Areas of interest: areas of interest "Campsite"
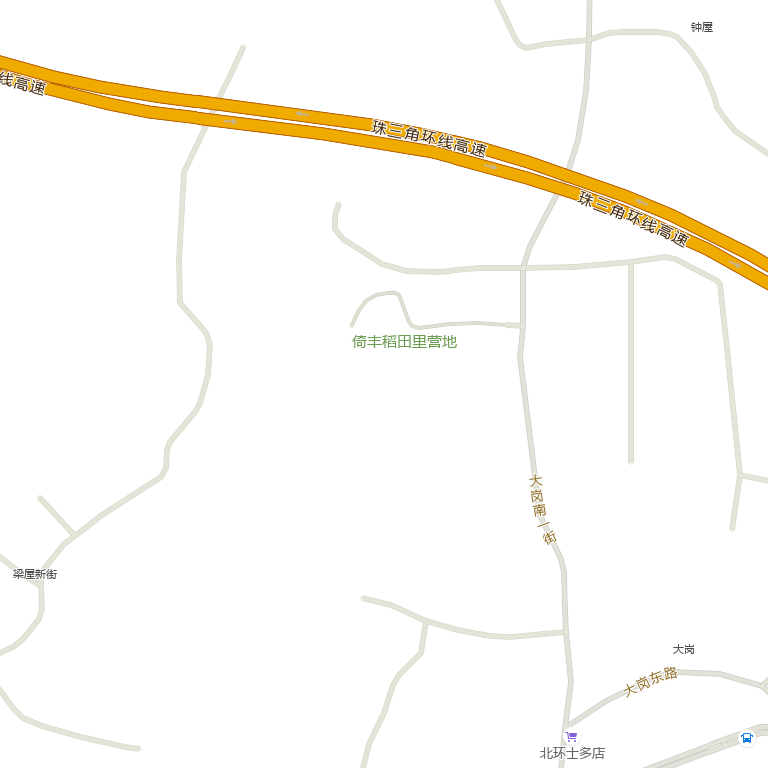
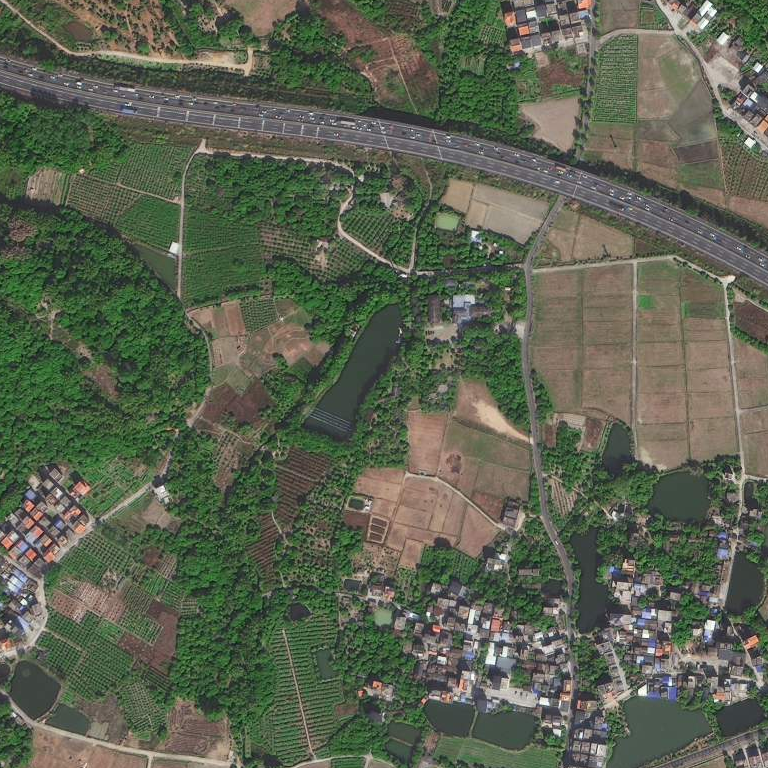